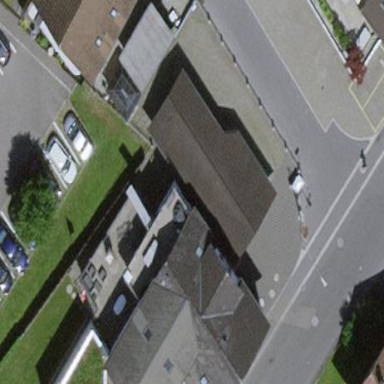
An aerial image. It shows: Group of garages.